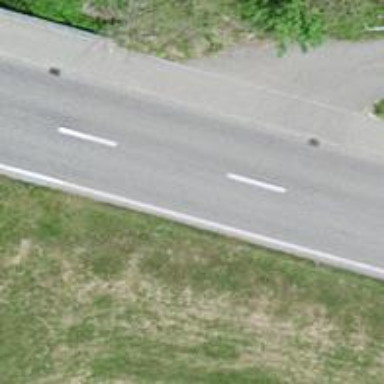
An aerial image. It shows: Secondary road with asphalt surface.